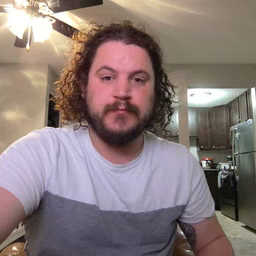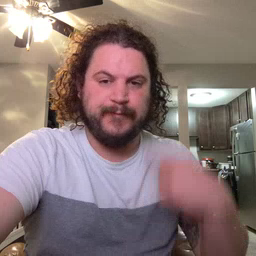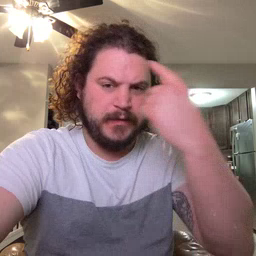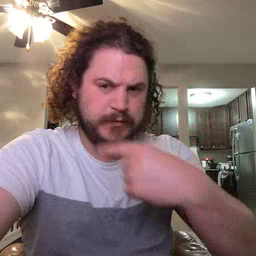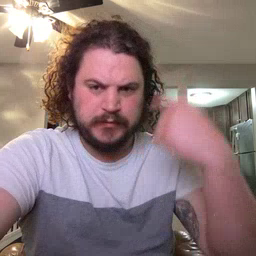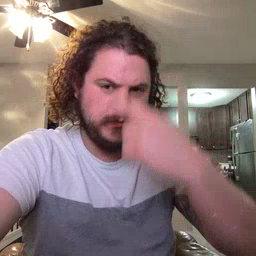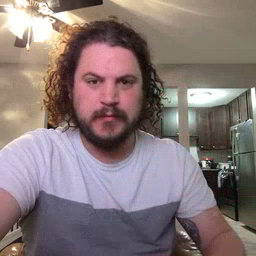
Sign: face